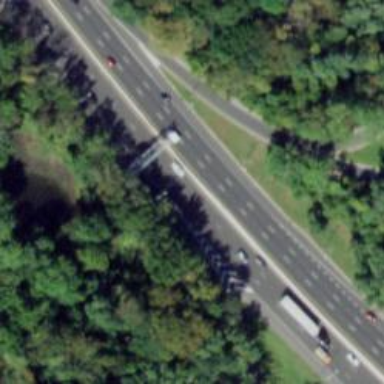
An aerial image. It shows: Trunk link highway with asphalt surface.